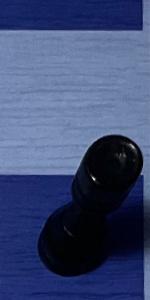
Label: Rook_Black